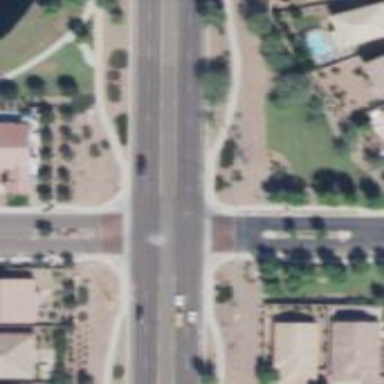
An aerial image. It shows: Road with stop sign.